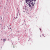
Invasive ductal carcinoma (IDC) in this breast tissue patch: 0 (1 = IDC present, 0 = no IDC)